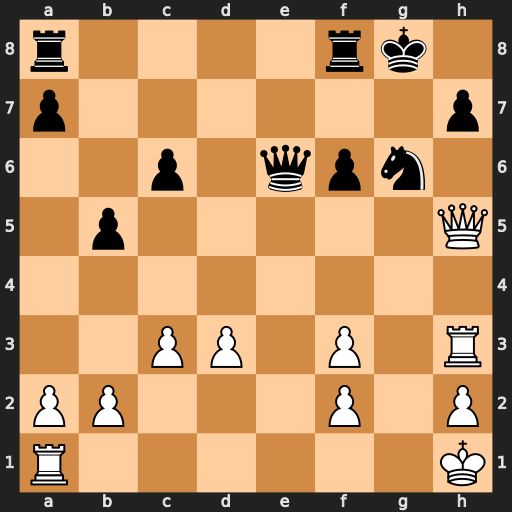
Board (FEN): r4rk1/p6p/2p1qpn1/1p5Q/8/2PP1P1R/PP3P1P/R6K
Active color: w
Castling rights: -
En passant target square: -
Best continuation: Qxh7#